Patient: sex F, age 65
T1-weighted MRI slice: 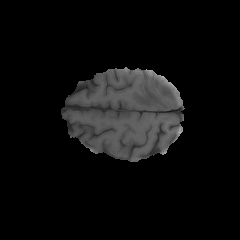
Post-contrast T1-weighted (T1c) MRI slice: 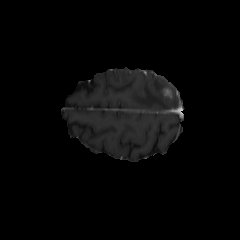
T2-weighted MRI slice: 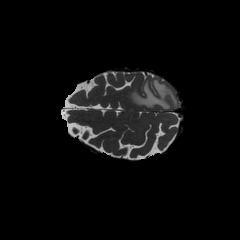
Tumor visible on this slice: yes
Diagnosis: Glioblastoma, IDH-wildtype
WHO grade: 4